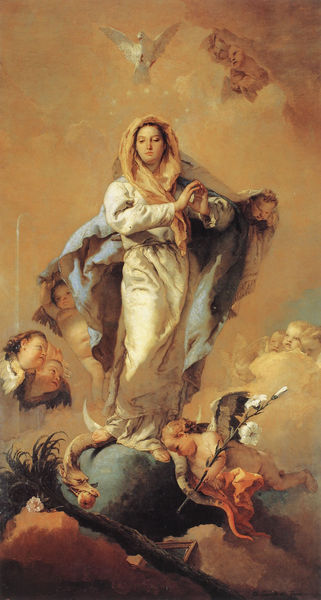
Titel: Die unbefleckte Empfängnis
Künstler: Giambattista Tiepolo
Institution: Madrid, Museo del Prado
Schlagwörter: blau, gemälde, himmel, umhang, weiß, wolken, finger, kleid, köpfe, orange, taube, hände, kind, palme, religion, zweig, sterne, schlange, lilie, heiligenschein, putten, maria, madonna